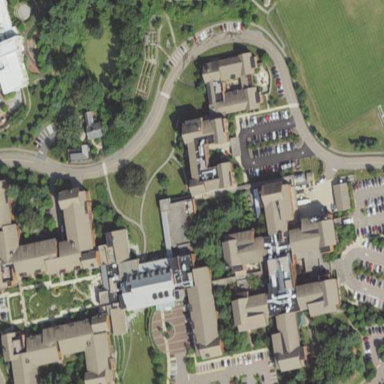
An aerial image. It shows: Residential area that includes nursing home social facility.